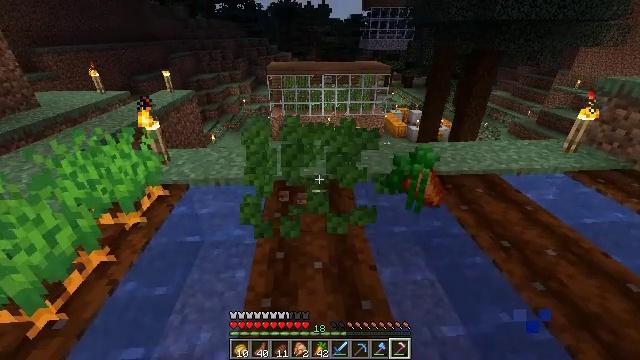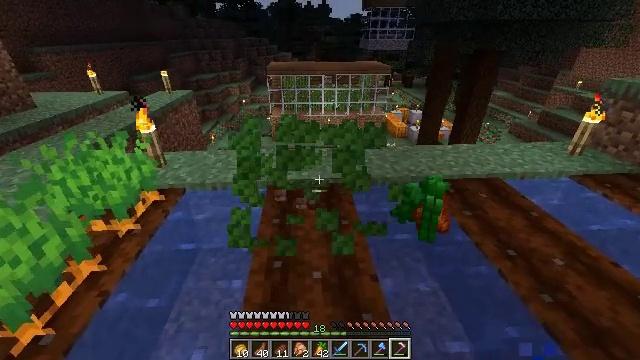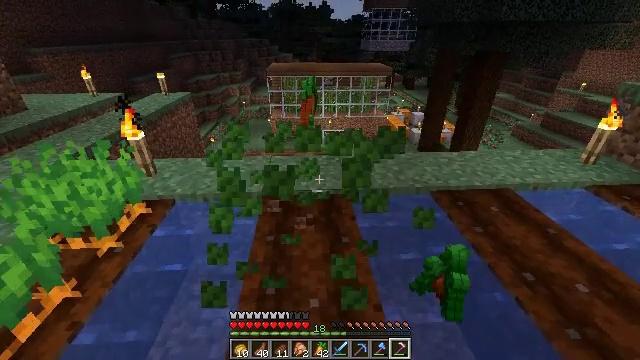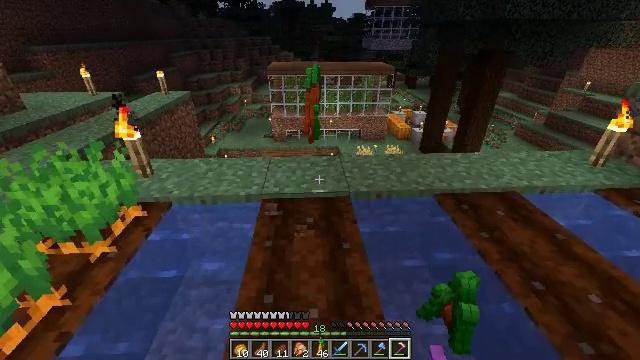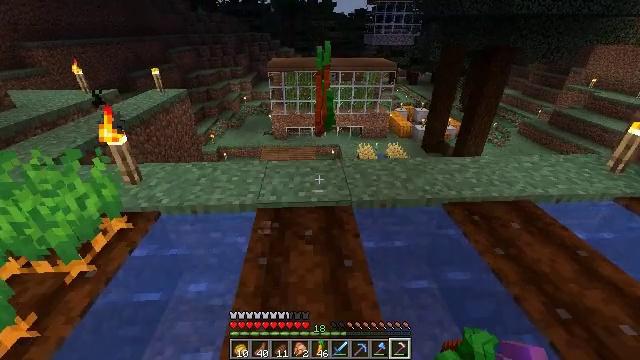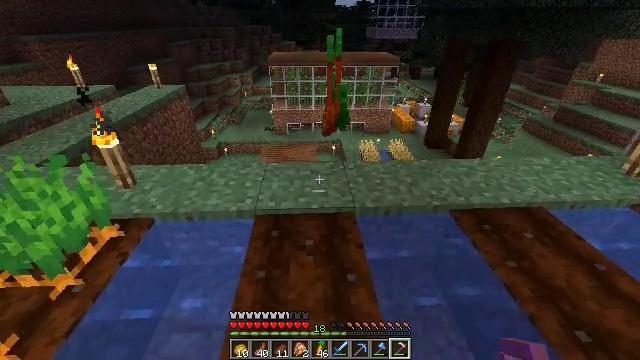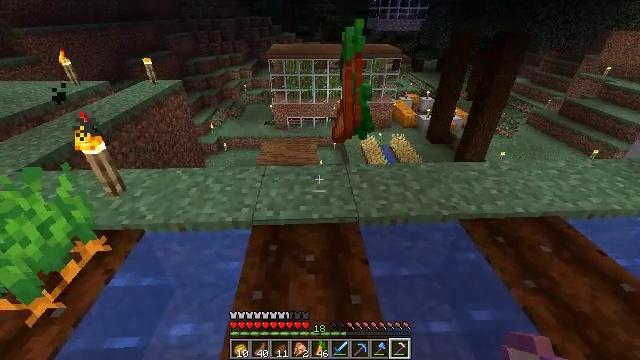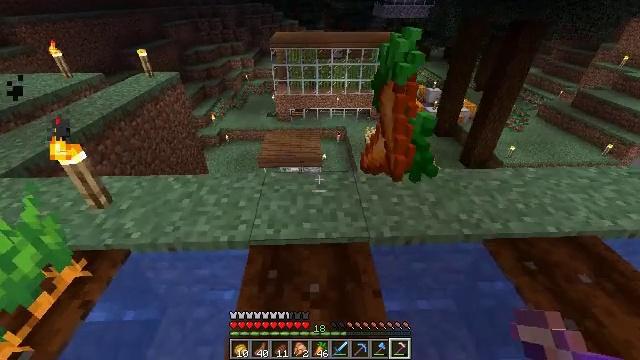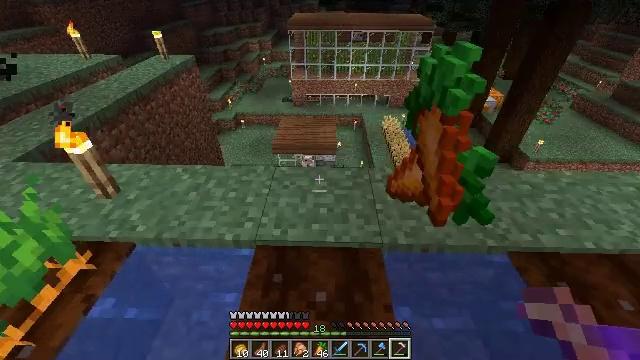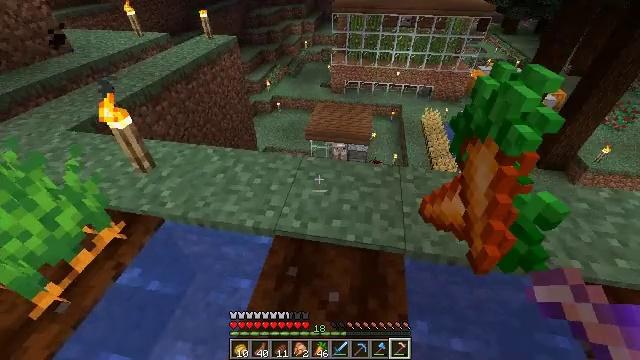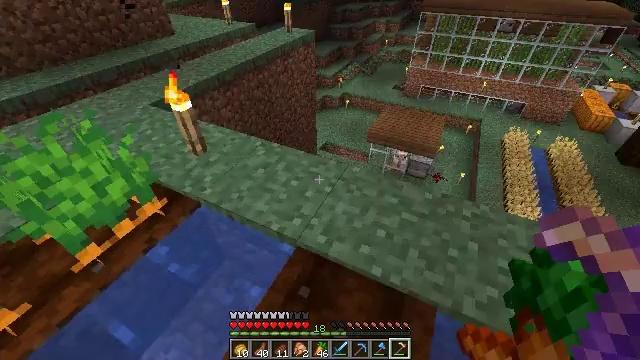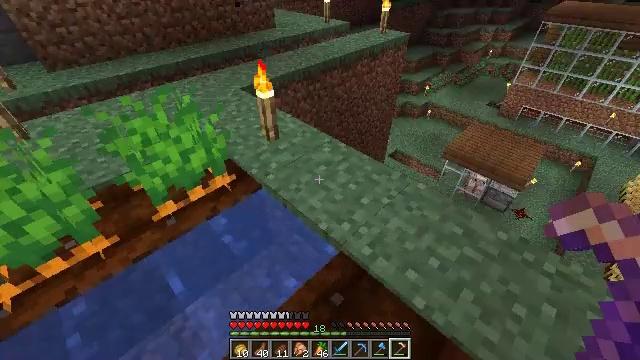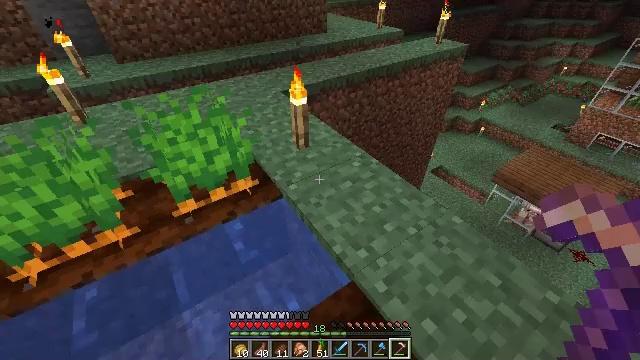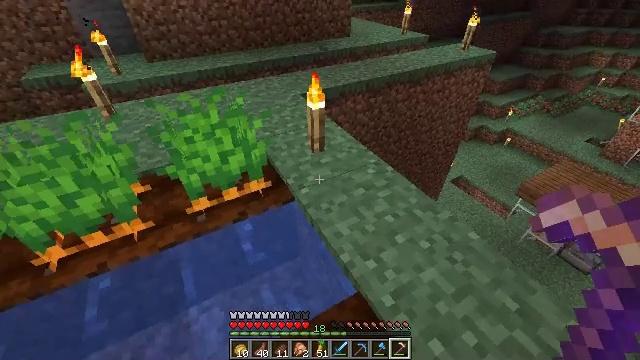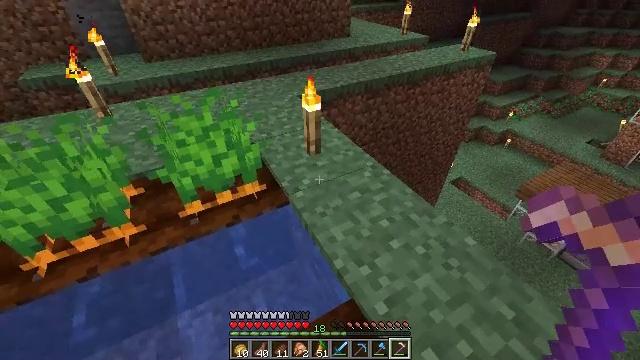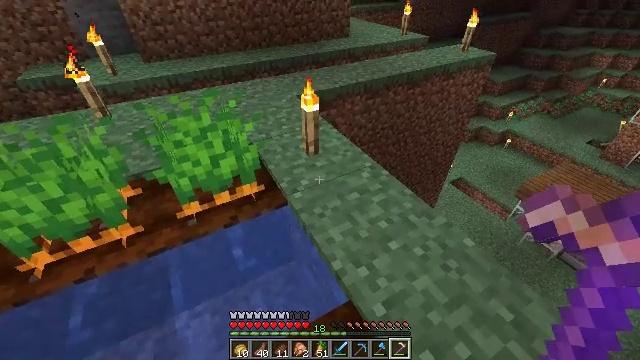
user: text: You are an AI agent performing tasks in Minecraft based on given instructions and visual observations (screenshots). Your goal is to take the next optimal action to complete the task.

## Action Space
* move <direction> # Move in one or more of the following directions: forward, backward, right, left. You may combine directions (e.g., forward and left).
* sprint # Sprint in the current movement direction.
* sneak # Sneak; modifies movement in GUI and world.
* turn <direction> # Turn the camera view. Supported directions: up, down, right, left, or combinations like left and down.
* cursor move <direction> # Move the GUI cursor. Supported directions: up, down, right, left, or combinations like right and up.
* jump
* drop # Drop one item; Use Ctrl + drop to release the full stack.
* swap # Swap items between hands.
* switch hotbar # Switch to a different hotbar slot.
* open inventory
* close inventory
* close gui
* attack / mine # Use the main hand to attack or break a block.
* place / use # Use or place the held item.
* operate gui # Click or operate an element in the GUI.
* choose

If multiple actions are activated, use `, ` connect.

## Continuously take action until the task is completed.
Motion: motion action
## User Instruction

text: Harvest carrots from the farmland.
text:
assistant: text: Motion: move forward
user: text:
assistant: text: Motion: move forward
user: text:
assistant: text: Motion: move forward
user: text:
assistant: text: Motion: move forward
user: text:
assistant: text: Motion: move forward, turn down
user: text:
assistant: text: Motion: move forward, turn down
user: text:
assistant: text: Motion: move forward, turn down
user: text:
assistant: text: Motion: move forward and move right, turn left and down
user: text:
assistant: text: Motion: move forward and move right, turn left and down
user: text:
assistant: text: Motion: move forward, turn left
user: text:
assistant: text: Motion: move forward, turn left
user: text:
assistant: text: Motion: turn left
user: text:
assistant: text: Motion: turn left
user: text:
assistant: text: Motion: no_op
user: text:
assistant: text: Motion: no_op
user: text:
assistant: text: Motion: no_op
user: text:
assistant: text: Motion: no_op
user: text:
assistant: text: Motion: no_op
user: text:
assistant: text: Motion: move forward
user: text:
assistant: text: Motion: move forward
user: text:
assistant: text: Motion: move forward, turn left
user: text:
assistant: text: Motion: move forward and move right, turn left
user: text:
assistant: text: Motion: move forward and move right, turn left
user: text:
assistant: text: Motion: move forward and move right, turn left
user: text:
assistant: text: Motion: move forward and move right, turn left and down
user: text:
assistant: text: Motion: move forward and move right, turn left and down
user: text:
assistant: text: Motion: move forward and move right, turn left and down
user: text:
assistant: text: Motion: turn left and down
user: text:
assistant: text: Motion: turn left
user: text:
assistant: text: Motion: turn left